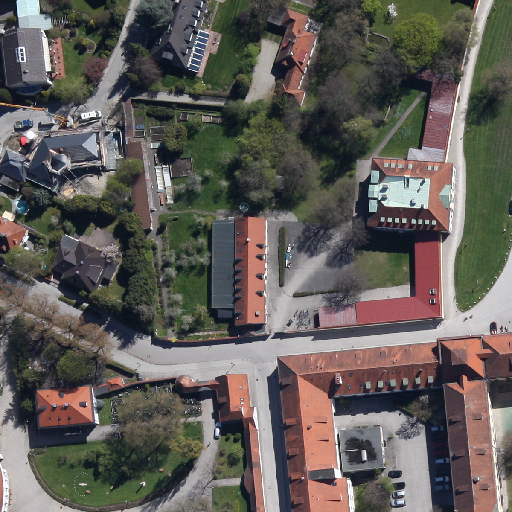
Referring expression: van driving on the road